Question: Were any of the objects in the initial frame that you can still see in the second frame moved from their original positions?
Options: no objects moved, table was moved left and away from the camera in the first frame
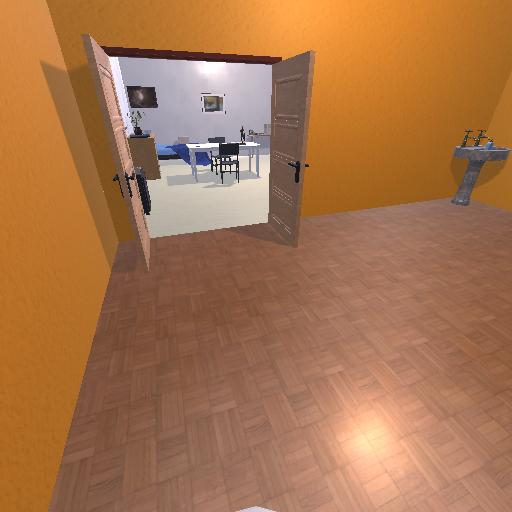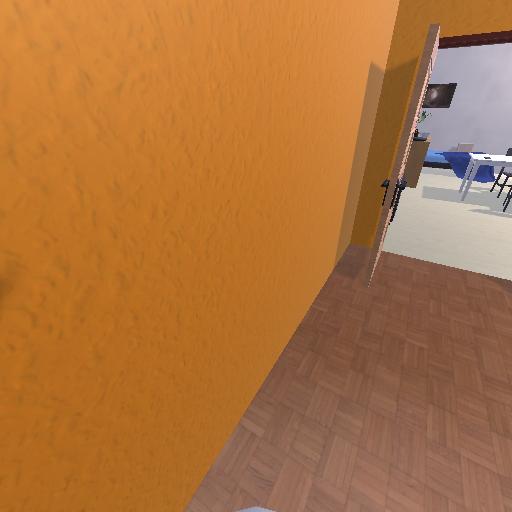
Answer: no objects moved